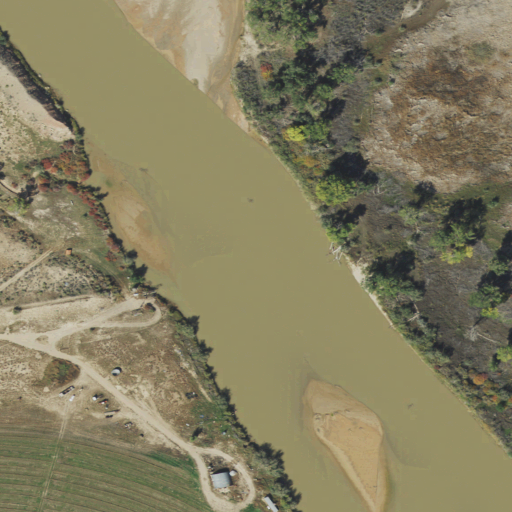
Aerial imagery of valley in Utah named Hamacker Bottoms containing open water, woody wetlands, shrub, herbaceous wetlands, pasture, barren land, open development, cultivated crops, evergreen forest, and low intensity development